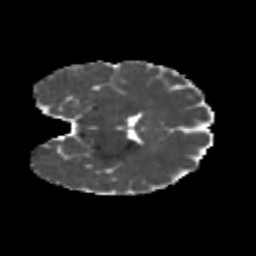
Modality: MD
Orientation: coronal
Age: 24
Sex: female
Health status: healthy
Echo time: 0.074 s